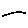
Label: line